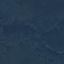
Land use / land cover class: Forest